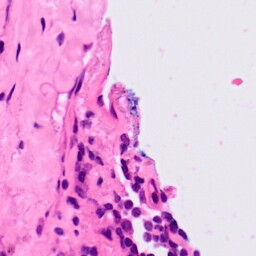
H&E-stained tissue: Lung